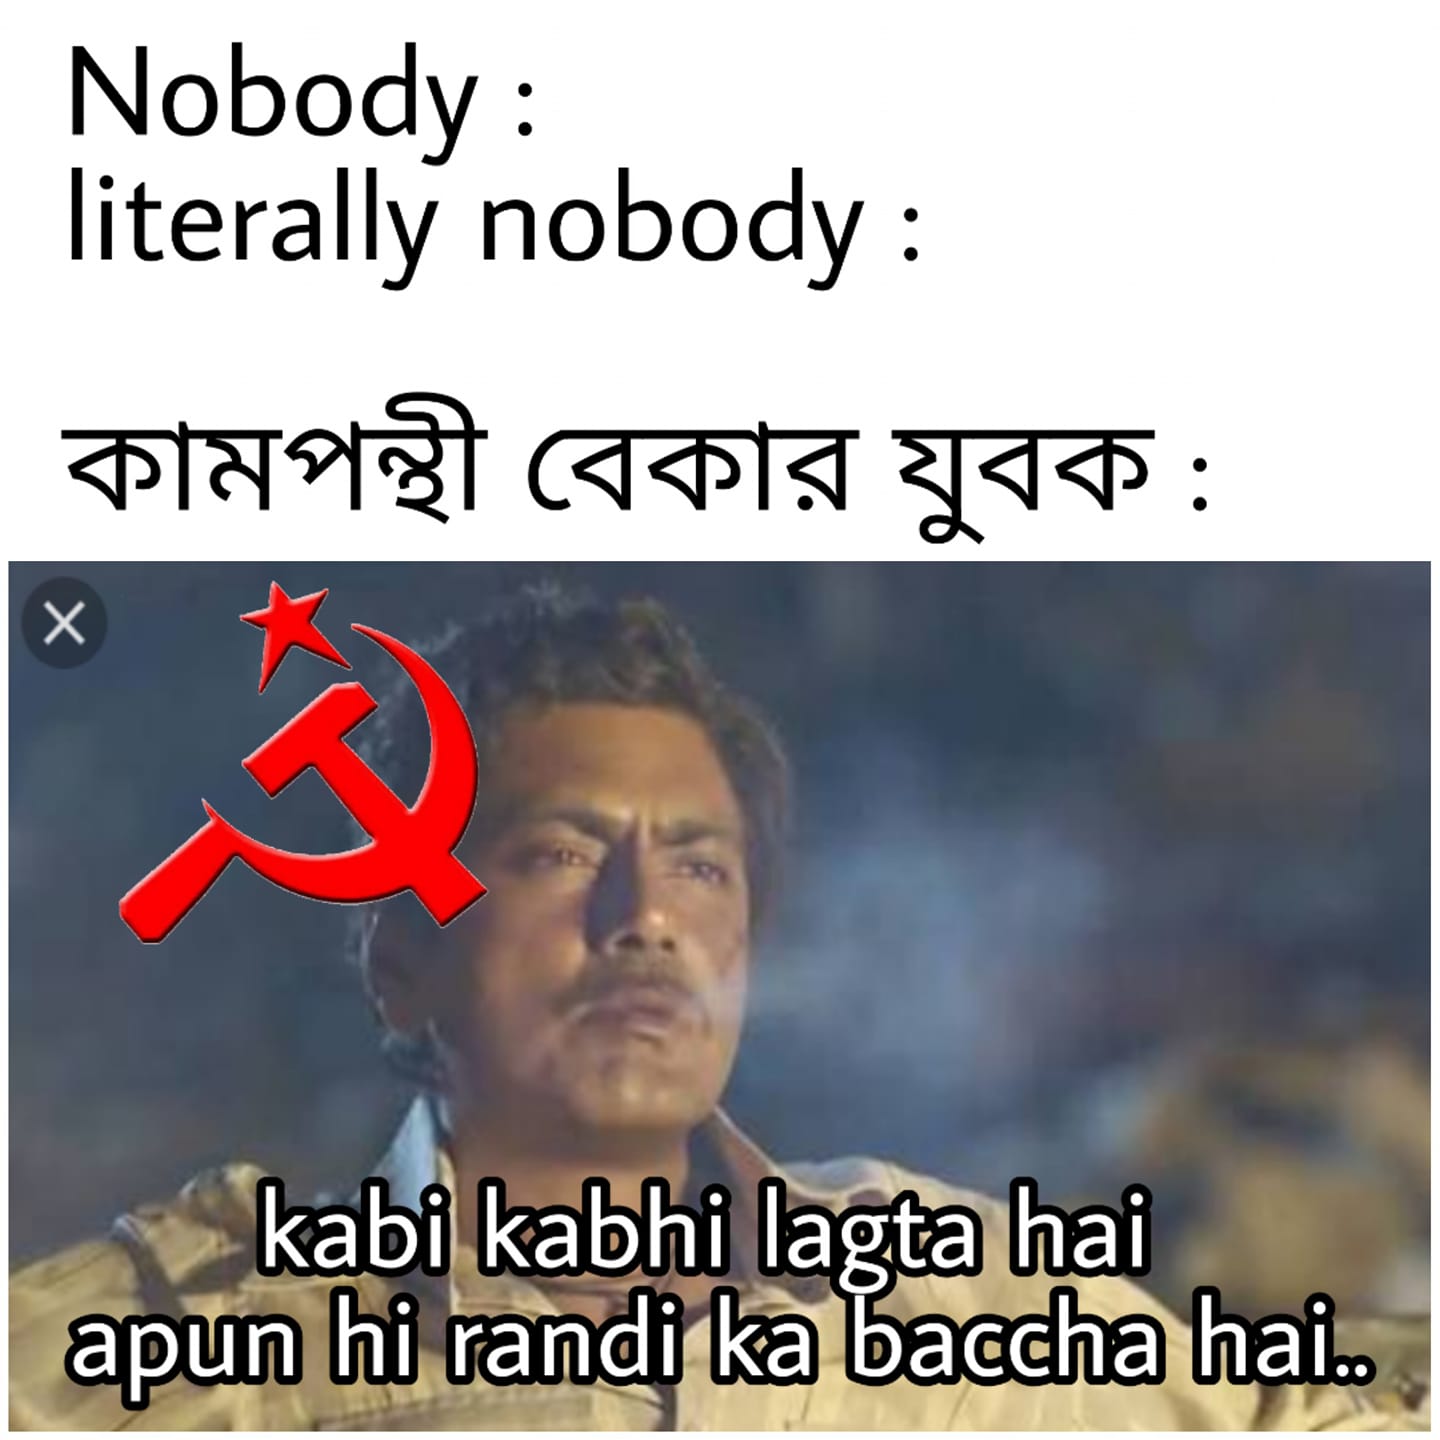
Caption: Nobody :   literally nobody :   কামপন্থী বেকার যুবক    kabhi kabhi lagta hai apun hi randi ka baccha hai
Label: hate